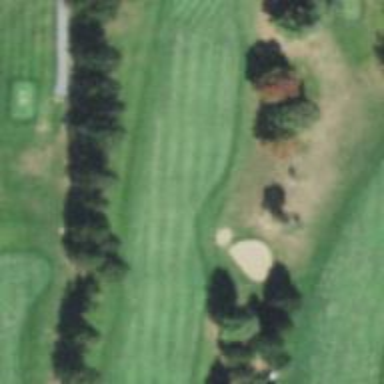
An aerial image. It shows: Grassy area designated as golf fairway.